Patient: sex F, age 57
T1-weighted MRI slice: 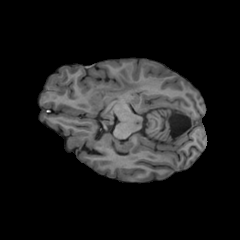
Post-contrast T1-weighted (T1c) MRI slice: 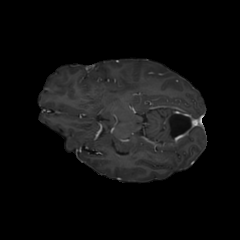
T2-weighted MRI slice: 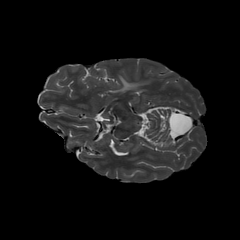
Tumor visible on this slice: yes
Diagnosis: Glioblastoma, IDH-wildtype
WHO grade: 4